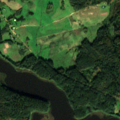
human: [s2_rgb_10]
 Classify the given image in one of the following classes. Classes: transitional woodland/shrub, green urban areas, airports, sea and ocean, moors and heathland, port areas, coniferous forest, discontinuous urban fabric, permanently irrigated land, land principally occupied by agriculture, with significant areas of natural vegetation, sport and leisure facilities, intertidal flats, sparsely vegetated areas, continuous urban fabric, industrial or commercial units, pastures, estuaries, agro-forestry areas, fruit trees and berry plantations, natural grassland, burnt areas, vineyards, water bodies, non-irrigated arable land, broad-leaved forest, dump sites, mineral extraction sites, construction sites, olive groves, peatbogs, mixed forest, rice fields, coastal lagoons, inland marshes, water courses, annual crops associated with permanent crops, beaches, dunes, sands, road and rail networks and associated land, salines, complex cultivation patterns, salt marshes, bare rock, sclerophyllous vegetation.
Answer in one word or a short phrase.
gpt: pastures, complex cultivation patterns, land principally occupied by agriculture, with significant areas of natural vegetation, mixed forest, water bodies